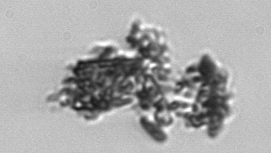
Label: Thalassiosira_TAG_external_detritus